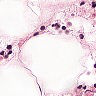
Metastatic tissue present: no